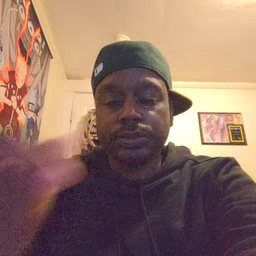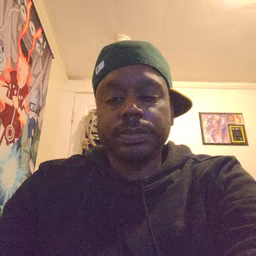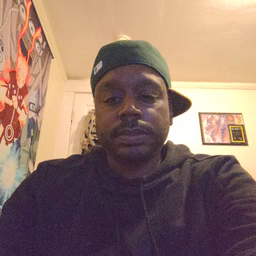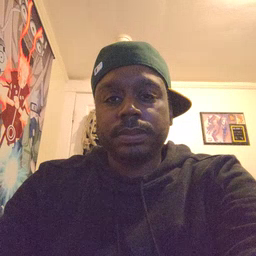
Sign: brother